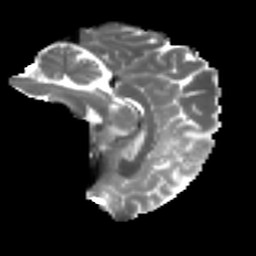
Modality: T2w
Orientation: sagittal
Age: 31
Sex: male
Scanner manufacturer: ge
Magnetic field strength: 3 T
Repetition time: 7.8 s
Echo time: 0.061 s